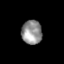
Tissue: lung
Cell type: Epithelial cells
Senescence score: 0.1995
Nuclear area (px): 480
Mean DAPI intensity: 145.867